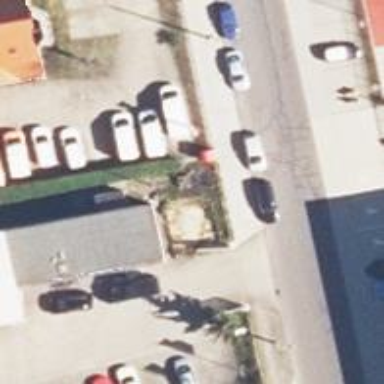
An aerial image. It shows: Car repair shop.